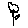
Label: flower